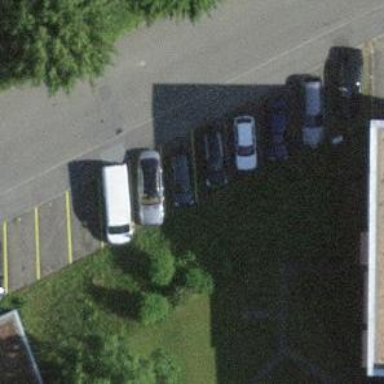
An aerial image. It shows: Parking available on the street side.